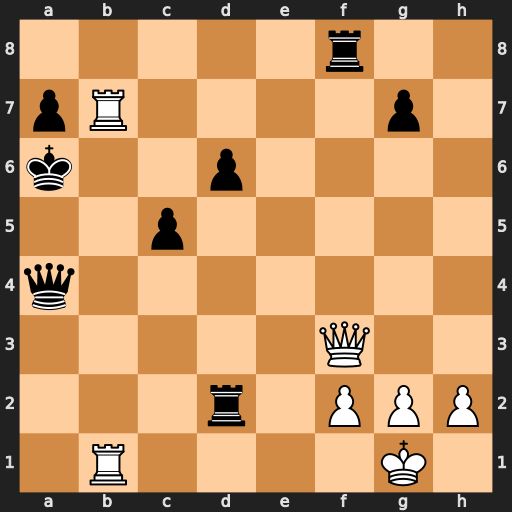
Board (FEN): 5r2/pR4p1/k2p4/2p5/q7/5Q2/3r1PPP/1R4K1
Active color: w
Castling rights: -
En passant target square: -
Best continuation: Rxa7+ Kxa7 Qb7#